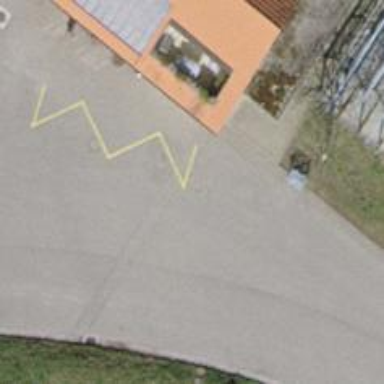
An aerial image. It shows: Public transport stop position.